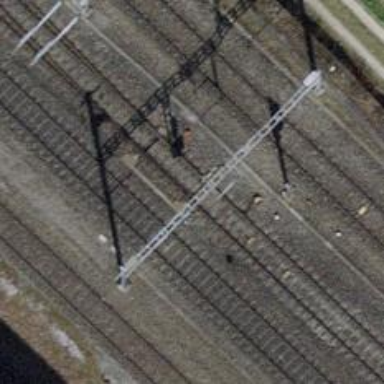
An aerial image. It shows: Railway switch.